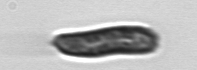
Label: Pseudochattonella_farcimen